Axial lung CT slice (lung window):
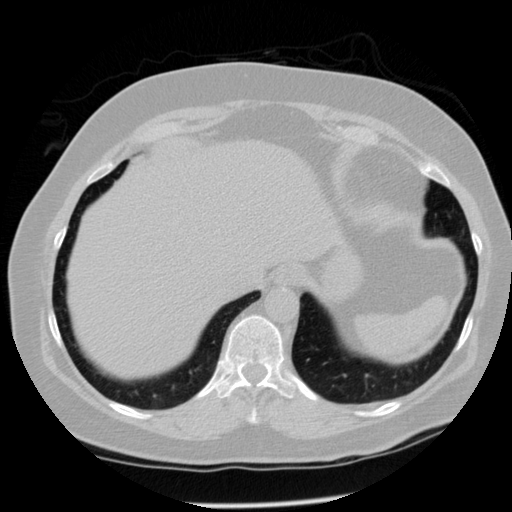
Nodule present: no